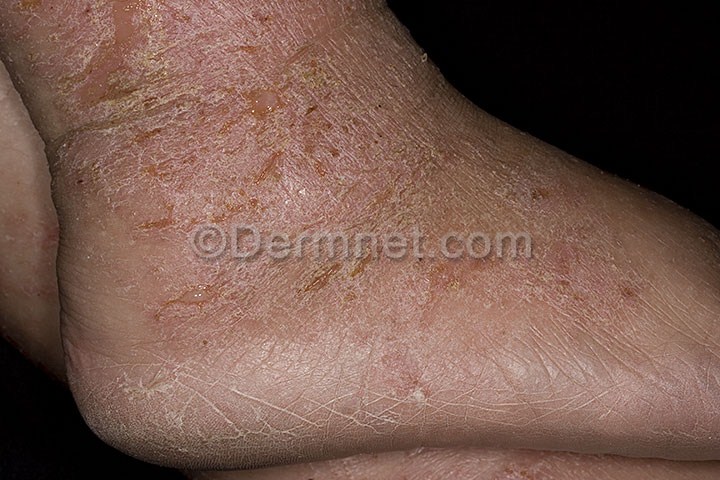
Disease: Eczema Photos